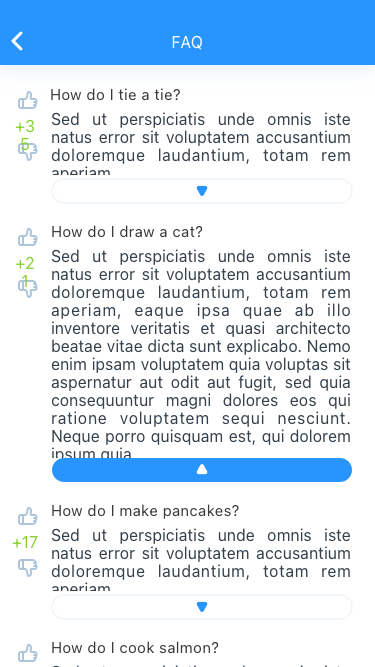
Text in this UI design:
Sed ut perspiciatis unde omnis iste natus error sit voluptatem accusantium doloremque laudantium, totam rem aperiam…
How do I cook salmon?
How do I make pancakes?
Sed ut perspiciatis unde omnis iste natus error sit voluptatem accusantium doloremque laudantium, totam rem aperiam…
+17
How do I draw a cat?
Sed ut perspiciatis unde omnis iste natus error sit voluptatem accusantium doloremque laudantium, totam rem aperiam, eaque ipsa quae ab illo inventore veritatis et quasi architecto beatae vitae dicta sunt explicabo. Nemo enim ipsam voluptatem quia voluptas sit aspernatur aut odit aut fugit, sed quia consequuntur magni dolores eos qui ratione voluptatem sequi nesciunt. Neque porro quisquam est, qui dolorem ipsum quia.
+21
How do I tie a tie?
Sed ut perspiciatis unde omnis iste natus error sit voluptatem accusantium doloremque laudantium, totam rem aperiam…
+35